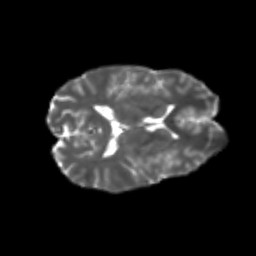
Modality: T2w
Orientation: axial
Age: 21
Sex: female
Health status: healthy
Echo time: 0.074 s